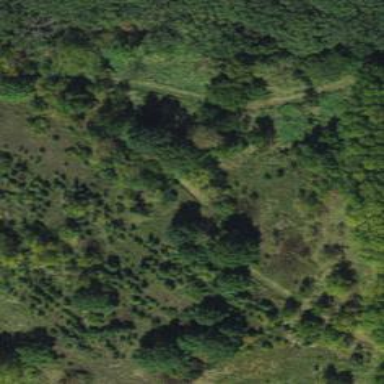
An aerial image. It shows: Bridleway.